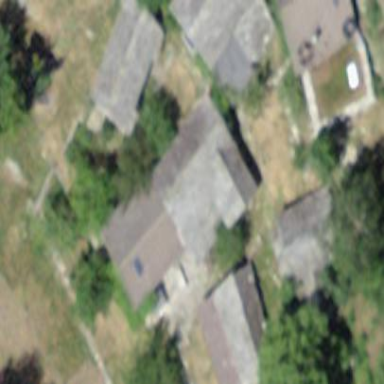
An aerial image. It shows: Simple house.